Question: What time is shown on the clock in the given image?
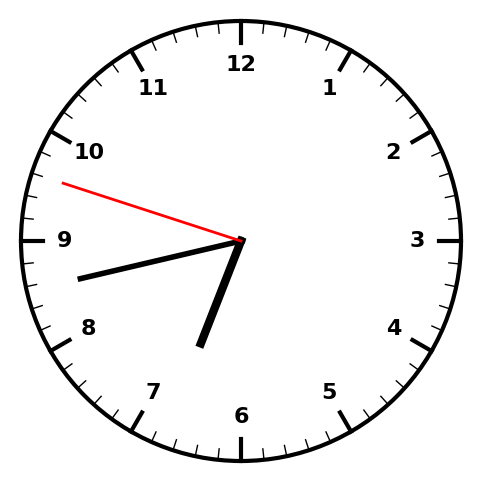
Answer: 06:42:48